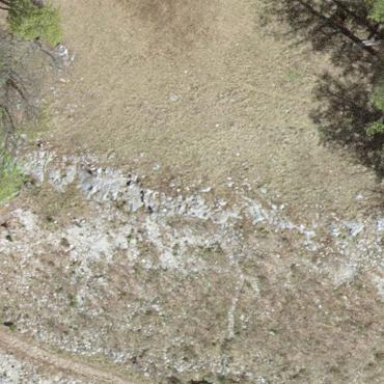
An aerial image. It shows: Landscape of bare rock.